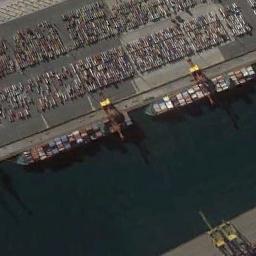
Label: ship